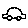
Label: car